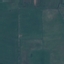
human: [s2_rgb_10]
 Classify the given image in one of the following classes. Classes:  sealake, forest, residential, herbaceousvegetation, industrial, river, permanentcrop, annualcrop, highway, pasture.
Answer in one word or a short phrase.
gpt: Pasture